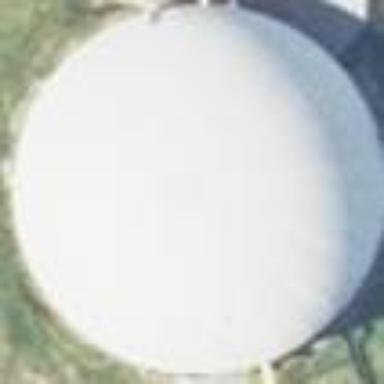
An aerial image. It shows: Storage tank that is man-made.